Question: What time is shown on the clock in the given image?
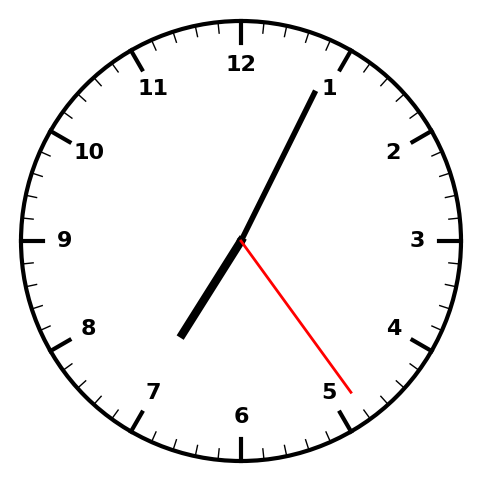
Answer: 07:04:24